Question: I have some trouble porting my HQL query to criteria.
For the abstraction let's say I have entities Transaction, Account, Group and History such as Transaction -> Group -> Account <- History <- Transaction. Please also see ER diagram below:

I use the next HQL query for getting all transactions either with null-group or with account in the group:
'''
FROM Transaction t
INNER JOIN t.history AS h
INNER JOIN t.group AS g
WHERE t.group IS NULL OR history.account MEMBER OF g.accounts
'''
And now I need to convert my query to 'DetachedCriteria', but don't know how as hibernate restrictions don't have methods for 'MEMBER OF' criteria.
Could anyone help me?
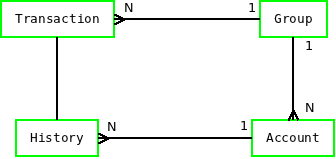
Answer: Here, I hope, the working query is:
'''
DetachedCriteria criteria = DetachedCriteria.forClass(Transaction.class, "t")
.createAlias("t.history", "h")
.add(Restrictions.or(Restrictions.isNull("t.group"),
Subqueries.propertyNotIn("h.account.id", DetachedCriteria.forClass(Group.class, "g")
.createAlias("g.accounts", "a", CriteriaSpecification.LEFT_JOIN)
.add(Restrictions.eqProperty("t.group.id", "g.id"))
.add(Restrictions.isNotNull("a.id"))
.setProjection(Projections.property("a.id")))));
'''
It solves our problem. I mark this answer as a solution.